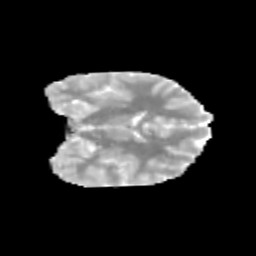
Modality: MD
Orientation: coronal
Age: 14
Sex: female
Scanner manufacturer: siemens
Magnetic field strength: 3 T
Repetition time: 3.8 s
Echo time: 0.07 s